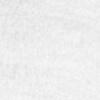
Label: no_change